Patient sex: F
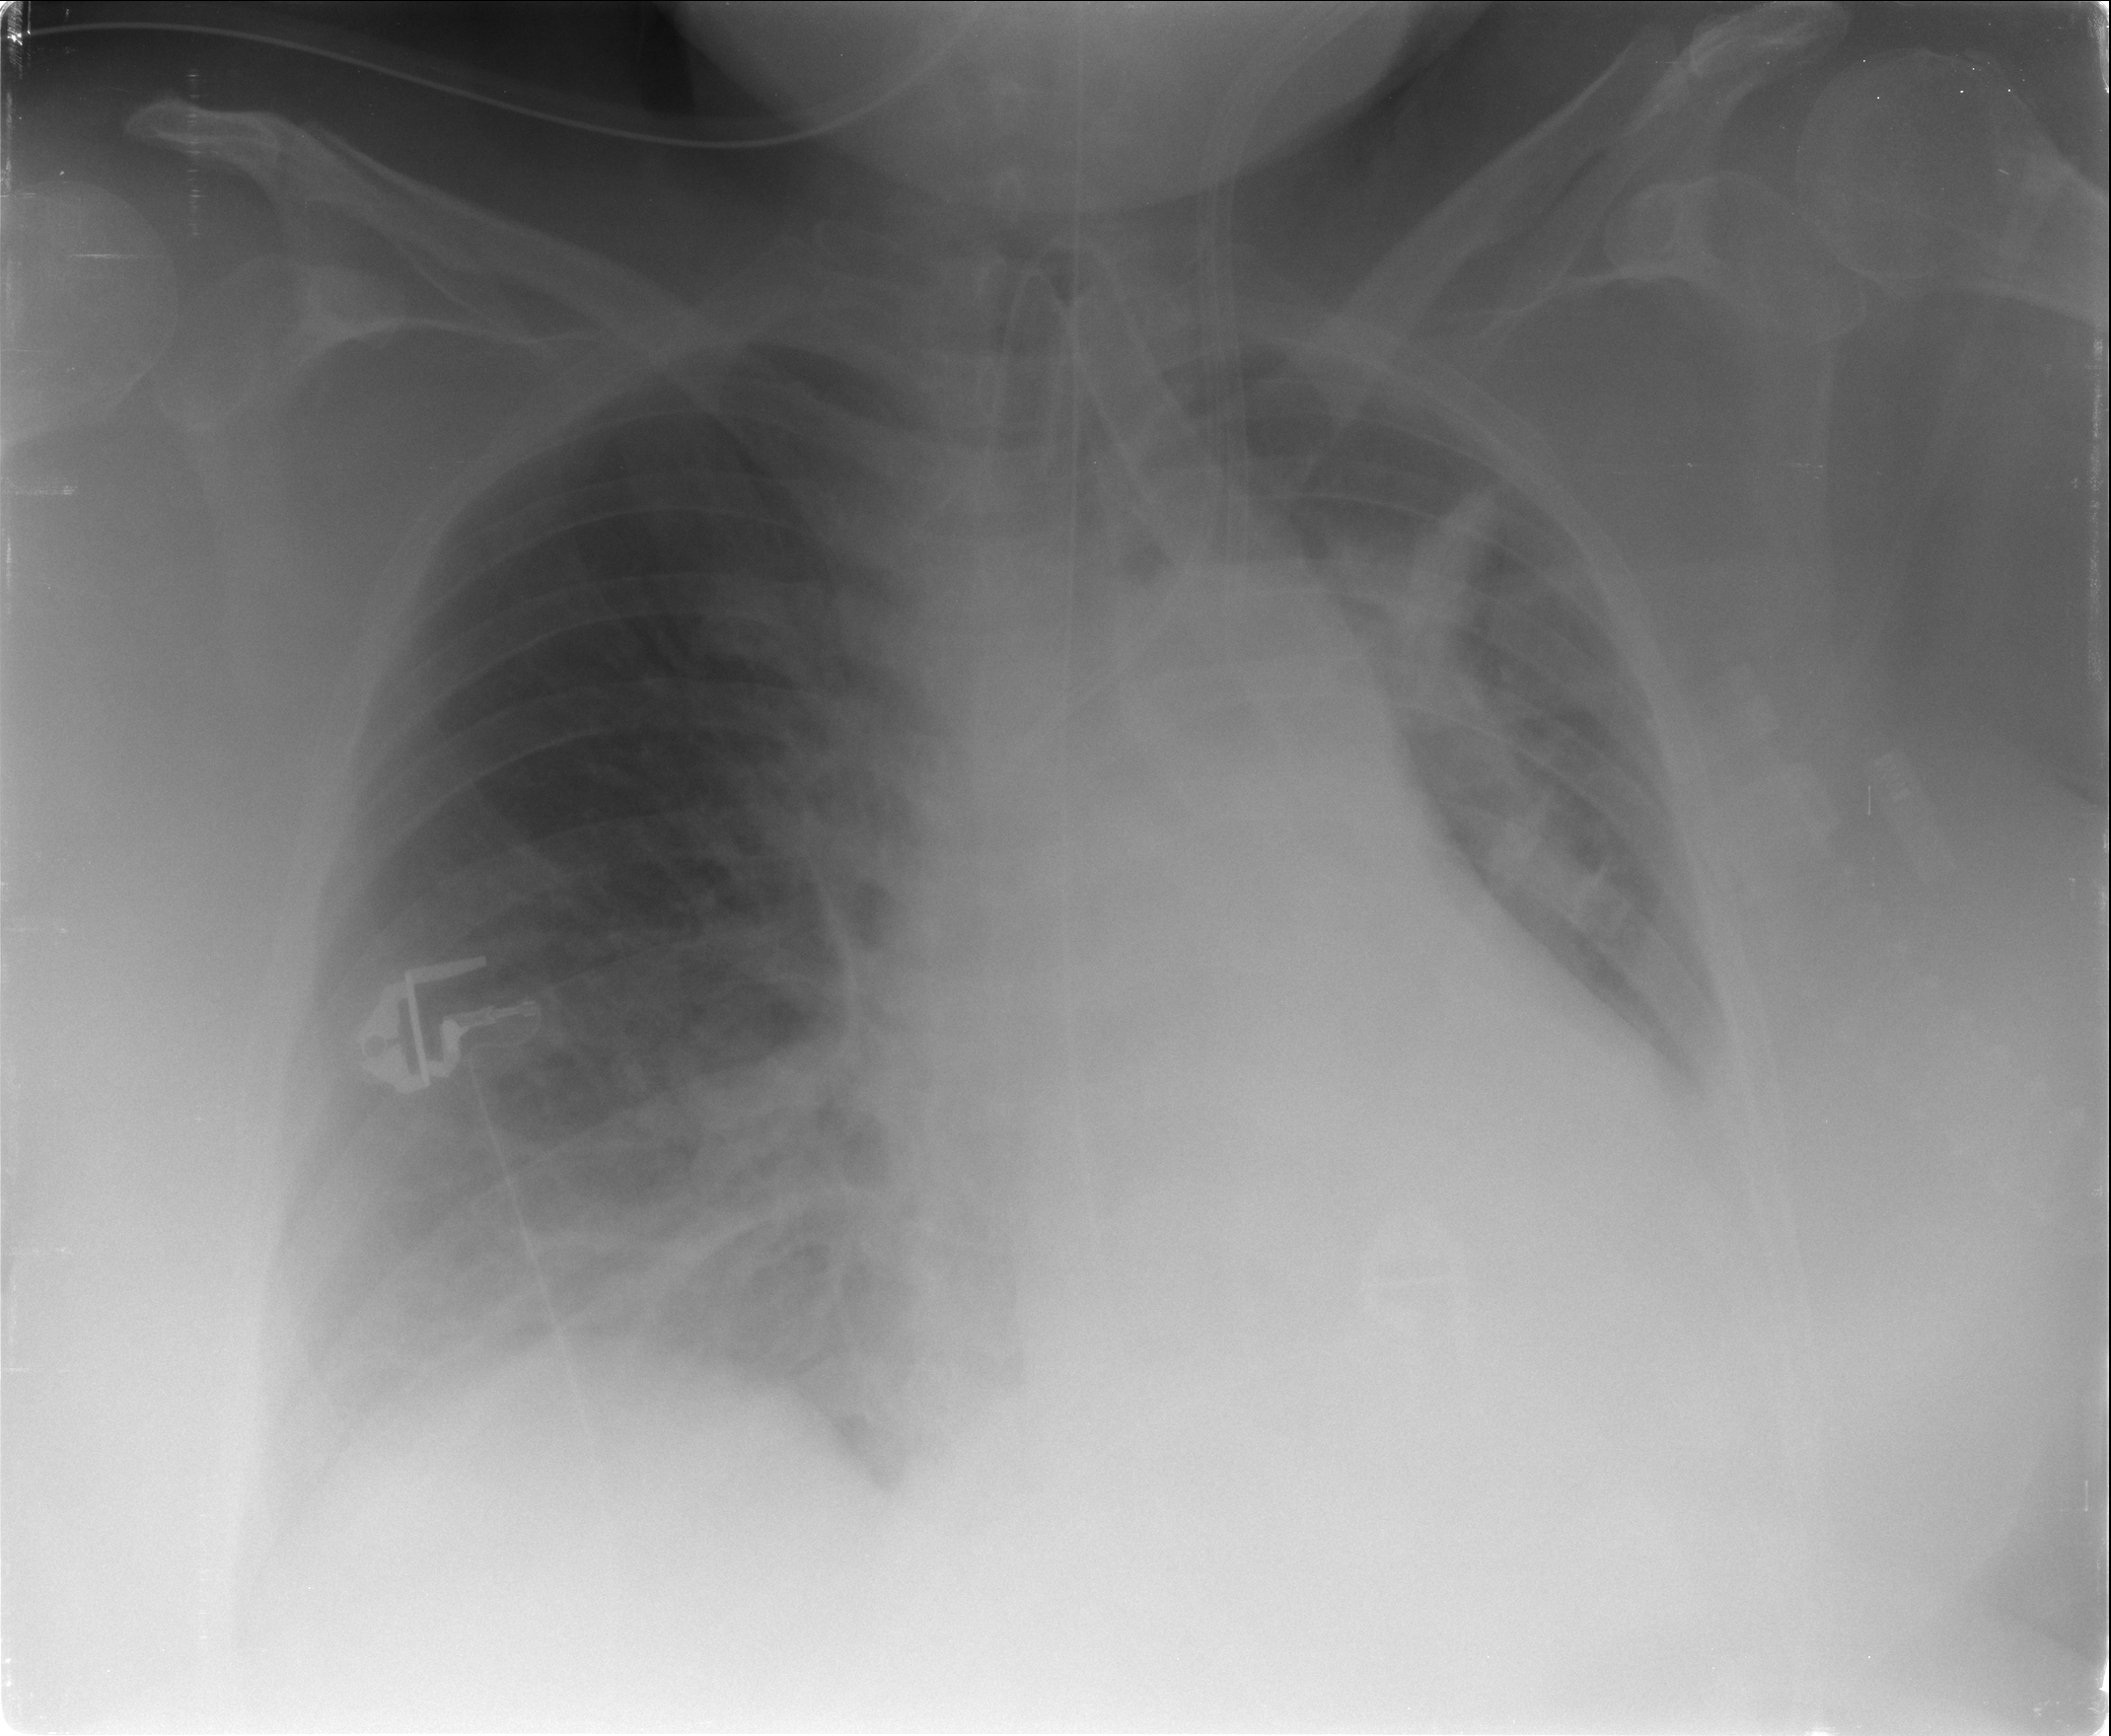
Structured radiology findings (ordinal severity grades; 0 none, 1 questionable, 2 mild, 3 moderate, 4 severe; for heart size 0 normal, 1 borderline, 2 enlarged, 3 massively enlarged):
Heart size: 2
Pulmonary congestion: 0
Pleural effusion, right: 2
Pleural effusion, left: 2
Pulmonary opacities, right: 2
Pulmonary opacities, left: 0
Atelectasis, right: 2
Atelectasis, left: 2